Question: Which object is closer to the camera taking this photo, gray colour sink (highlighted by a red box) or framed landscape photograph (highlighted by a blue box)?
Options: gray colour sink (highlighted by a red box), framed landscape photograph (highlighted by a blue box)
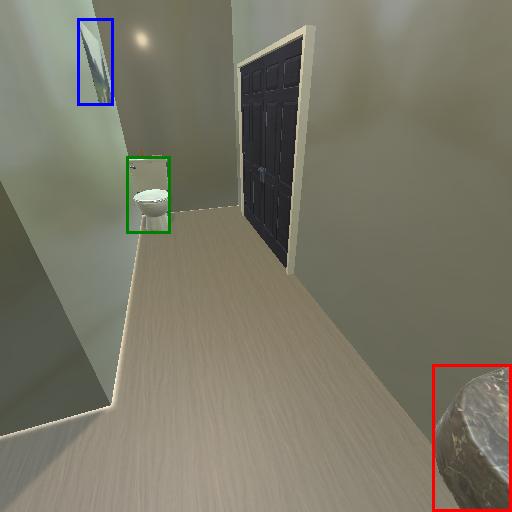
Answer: gray colour sink (highlighted by a red box)